Field crop: maize
Growth stage: 2
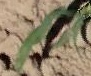
Species: maize